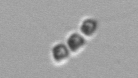
Label: Chaetoceros